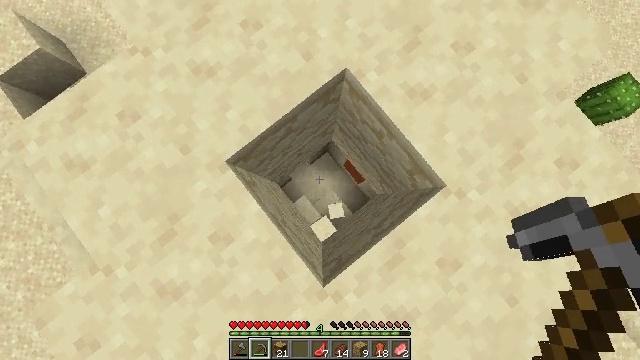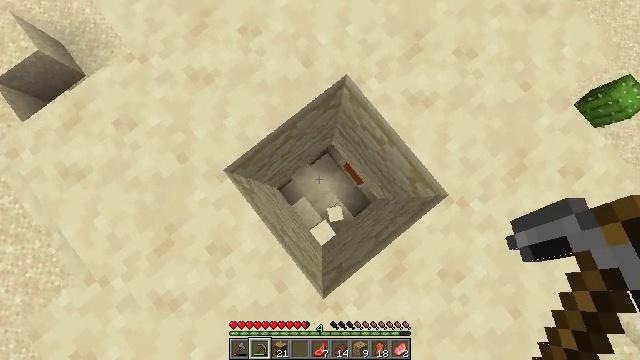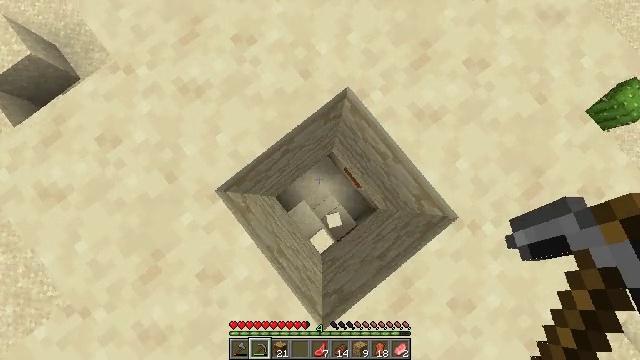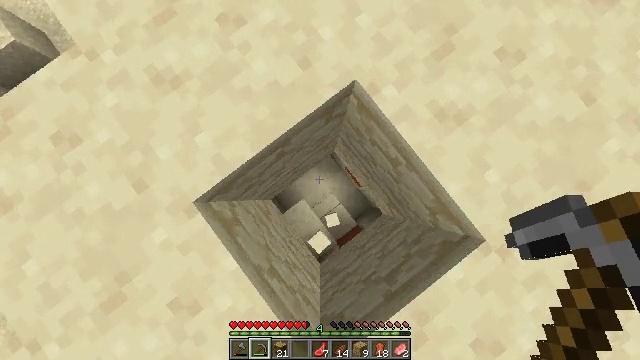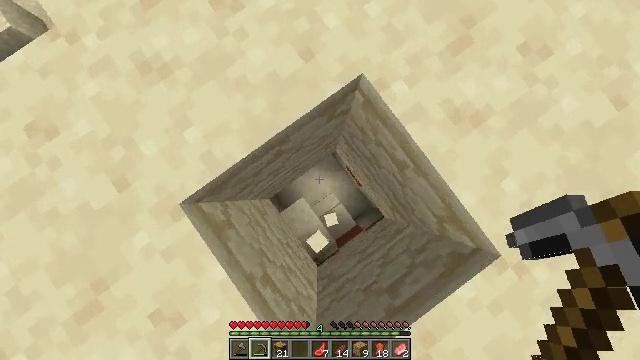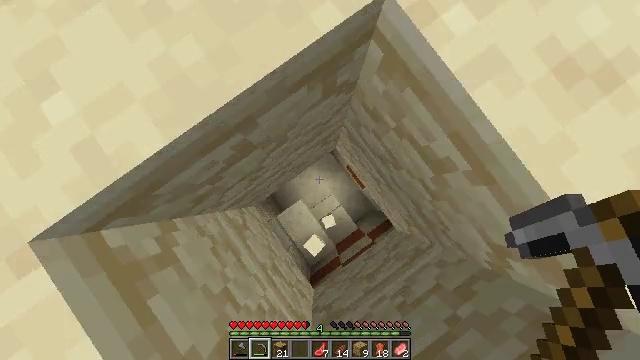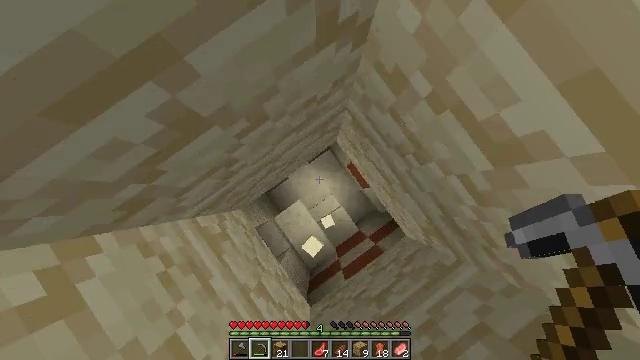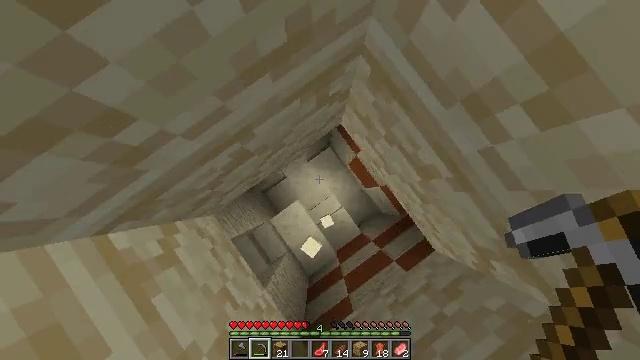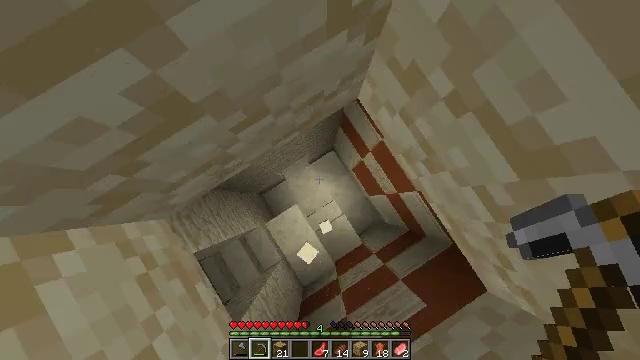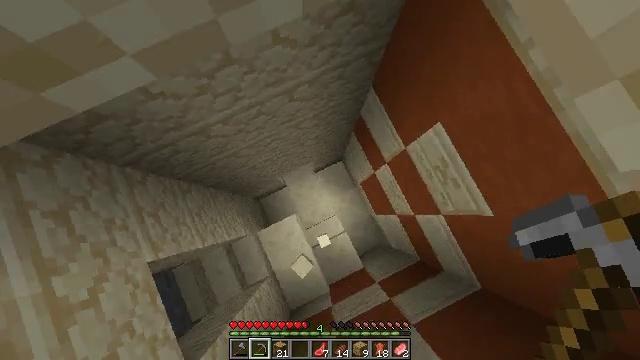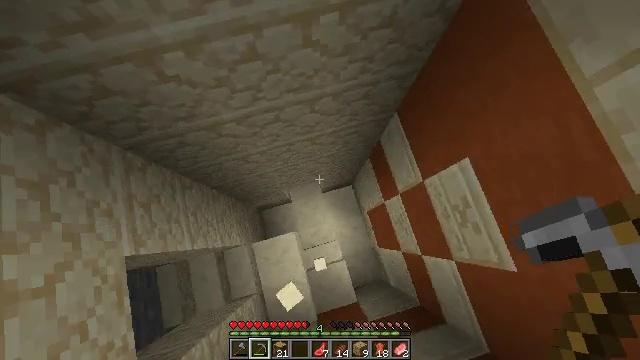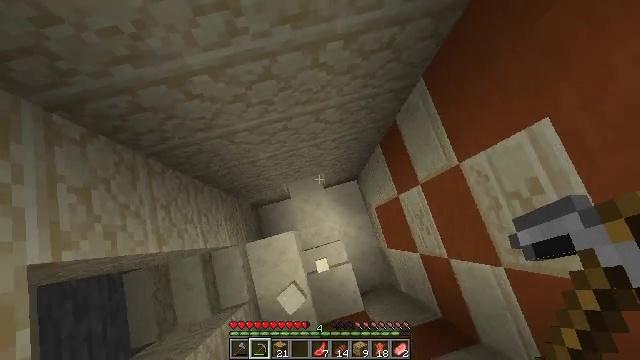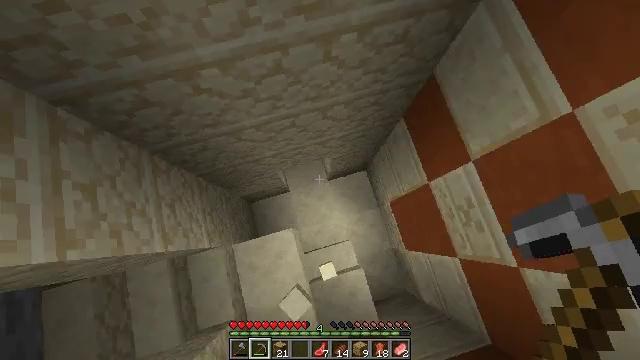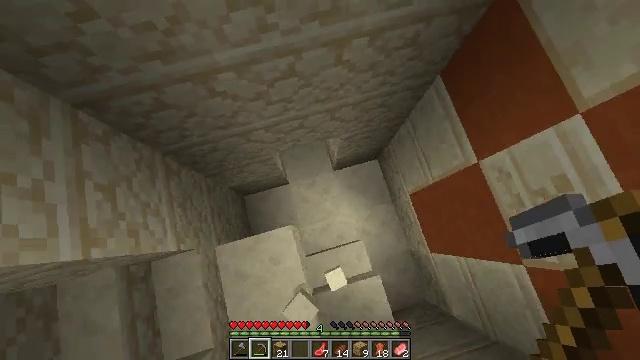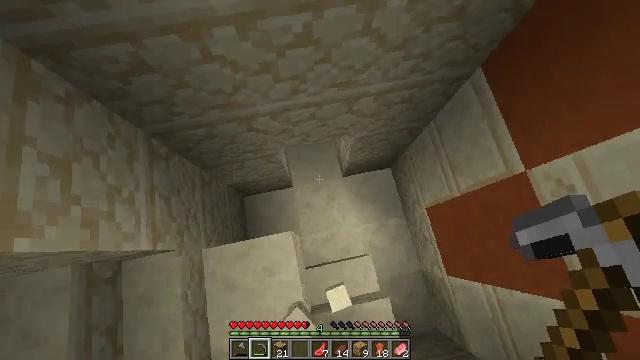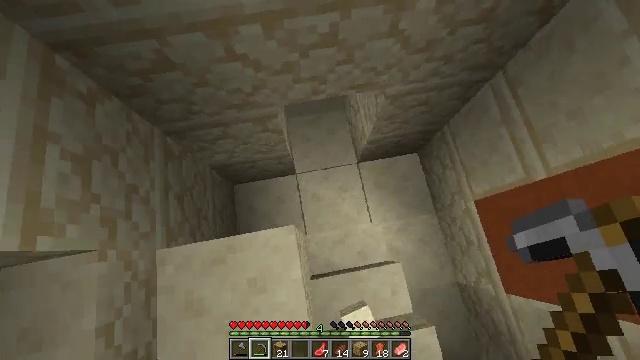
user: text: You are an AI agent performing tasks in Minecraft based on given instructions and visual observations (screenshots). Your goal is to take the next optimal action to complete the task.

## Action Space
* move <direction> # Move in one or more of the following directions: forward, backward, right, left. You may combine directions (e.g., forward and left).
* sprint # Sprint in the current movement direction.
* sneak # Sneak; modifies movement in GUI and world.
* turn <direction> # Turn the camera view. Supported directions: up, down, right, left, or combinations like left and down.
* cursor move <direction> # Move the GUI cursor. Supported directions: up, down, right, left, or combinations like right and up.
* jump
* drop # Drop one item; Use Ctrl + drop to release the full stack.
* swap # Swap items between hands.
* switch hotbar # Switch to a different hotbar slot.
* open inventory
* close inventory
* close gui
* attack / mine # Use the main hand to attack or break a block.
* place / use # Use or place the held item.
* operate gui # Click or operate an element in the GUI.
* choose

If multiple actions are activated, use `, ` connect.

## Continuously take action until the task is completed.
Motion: motion action
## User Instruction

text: Break the sandstone to collect.
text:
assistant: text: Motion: move forward
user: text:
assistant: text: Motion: no_op
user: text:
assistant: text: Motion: turn left
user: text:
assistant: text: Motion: turn left
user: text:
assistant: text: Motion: no_op
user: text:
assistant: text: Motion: move left
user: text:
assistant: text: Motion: move left
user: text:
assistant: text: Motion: move left, turn left and up
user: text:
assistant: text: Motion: move left, turn left and up
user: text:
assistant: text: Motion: move left, turn left and up
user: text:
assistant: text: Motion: move left
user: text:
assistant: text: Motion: move left
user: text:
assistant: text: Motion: move left
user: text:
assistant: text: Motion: move left, turn left and up
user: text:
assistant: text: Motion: move left, turn left
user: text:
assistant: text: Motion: move left
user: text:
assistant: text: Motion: no_op
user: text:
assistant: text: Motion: turn left
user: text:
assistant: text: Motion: move back, turn left
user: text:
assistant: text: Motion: move back
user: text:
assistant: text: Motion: move back
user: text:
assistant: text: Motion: move back, turn up
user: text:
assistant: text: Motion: turn up
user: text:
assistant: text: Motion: turn right and up
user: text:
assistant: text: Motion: turn right and up
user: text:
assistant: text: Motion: turn right and up
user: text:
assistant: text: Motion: move forward and move right
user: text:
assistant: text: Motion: move forward and move right
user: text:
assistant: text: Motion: move forward and move right
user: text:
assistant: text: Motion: move forward and move right